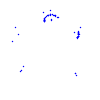
Particle: pion